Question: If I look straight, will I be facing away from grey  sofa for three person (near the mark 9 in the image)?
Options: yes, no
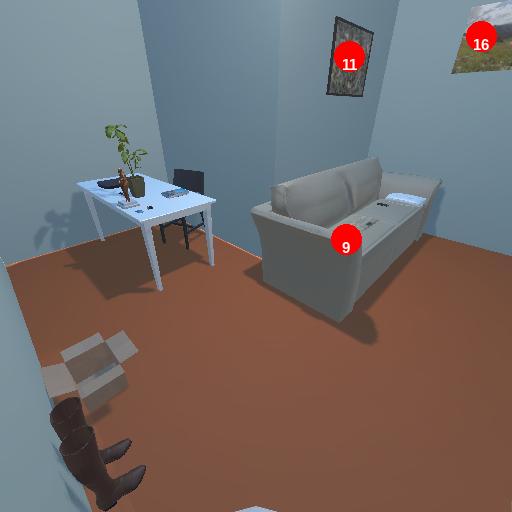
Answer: yes